Question: I am getting a error on server (on localhost its working fine)
I have tried with a normal <URL>, but its giving same exception for that also.
Error:

Note:application is built using asp.net mvc3, c#, sql server 2008, ninject, nhibernate.
I am not able to understand root cause of error. Please guide/provide help..
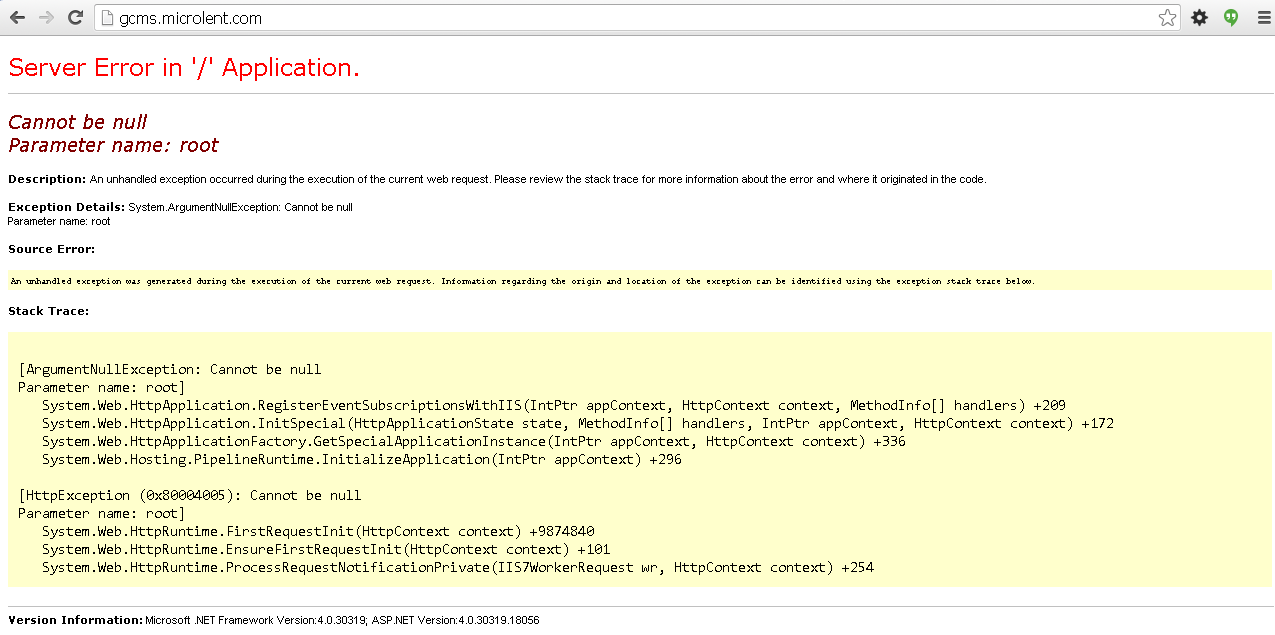
Answer: Finally resolved the issue.. the issue was because of low trust level set on webserver for webapplication